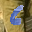
Label: 6